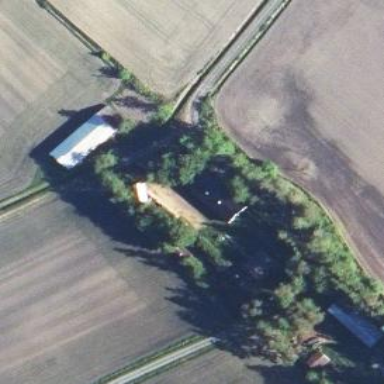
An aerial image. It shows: Farm.